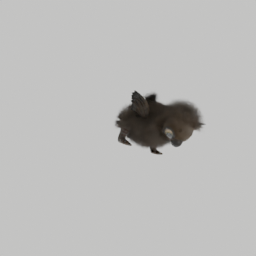
Label: animals